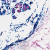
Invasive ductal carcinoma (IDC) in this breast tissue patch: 0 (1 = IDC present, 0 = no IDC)